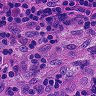
Metastatic tissue present: yes